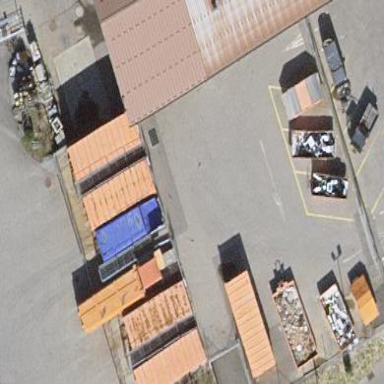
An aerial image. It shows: Recycling center.